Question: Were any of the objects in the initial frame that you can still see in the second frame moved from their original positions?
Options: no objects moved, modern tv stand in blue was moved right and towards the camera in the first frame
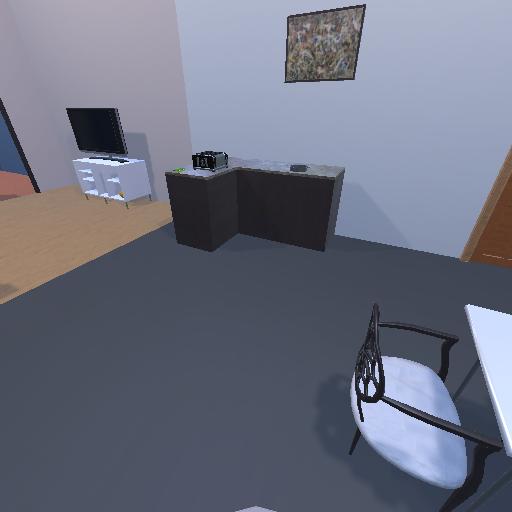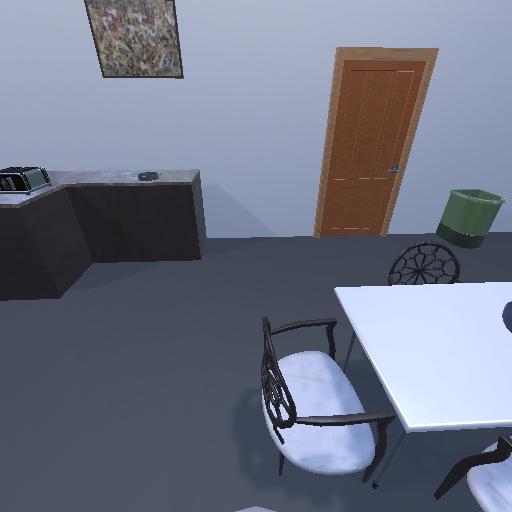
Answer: no objects moved